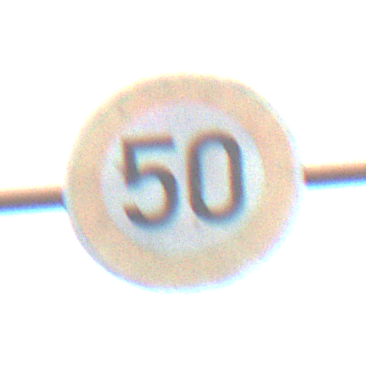
Verkehrszeichen: Geschwindigkeit50
Umgebung: Outdoor, Nature
Tageszeit: Midday
Wetter: Overcast
Licht: Natural
Jahreszeit: NotSpecified
Kontrast: LowContrast